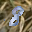
Label: 8